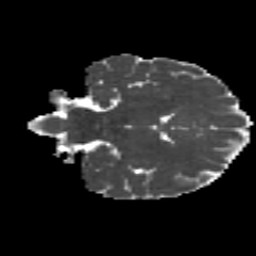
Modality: MD
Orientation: coronal
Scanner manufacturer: siemens
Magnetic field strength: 3 T
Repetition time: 4.16 s
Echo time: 0.0806 s